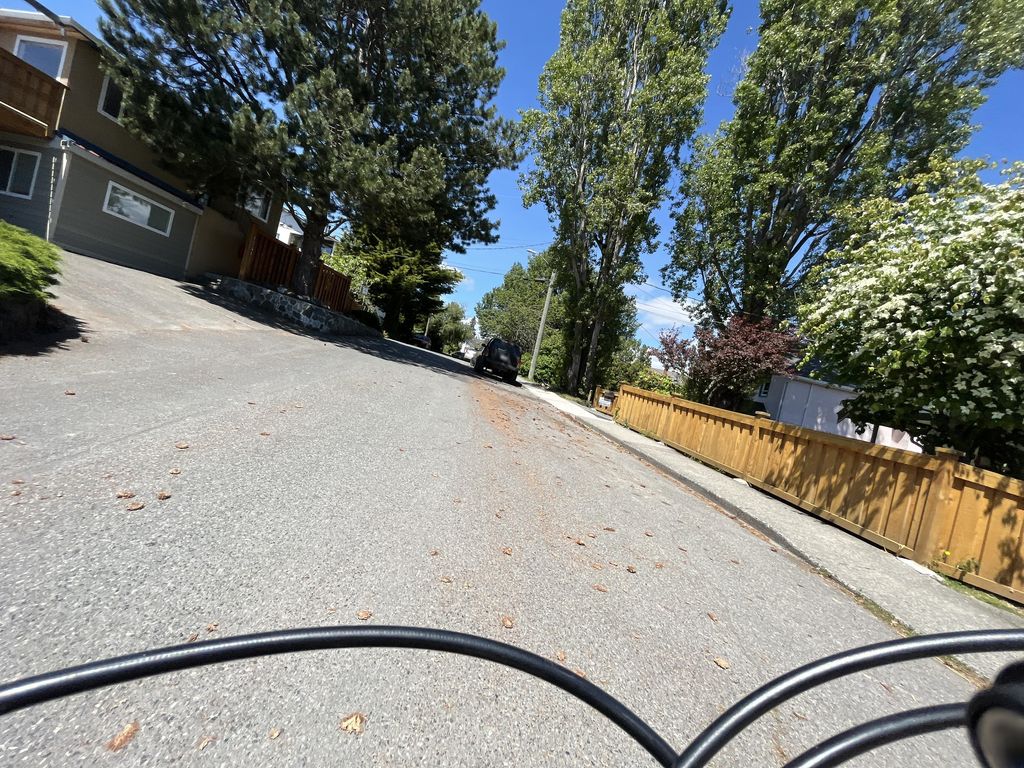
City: victoria